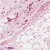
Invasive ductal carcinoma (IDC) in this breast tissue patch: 0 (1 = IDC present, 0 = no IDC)